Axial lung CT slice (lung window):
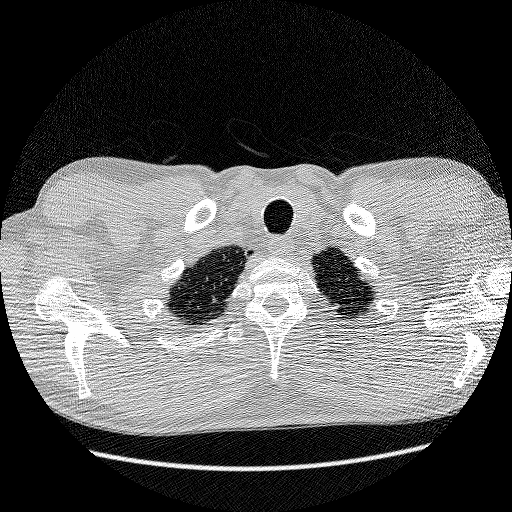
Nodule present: no